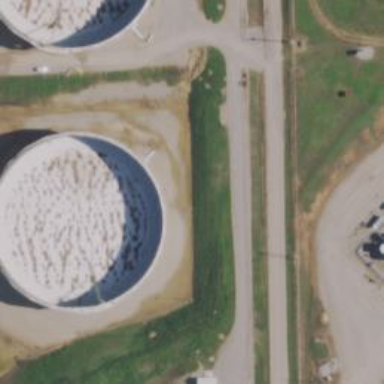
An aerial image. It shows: Storage tank created as man-made structure.